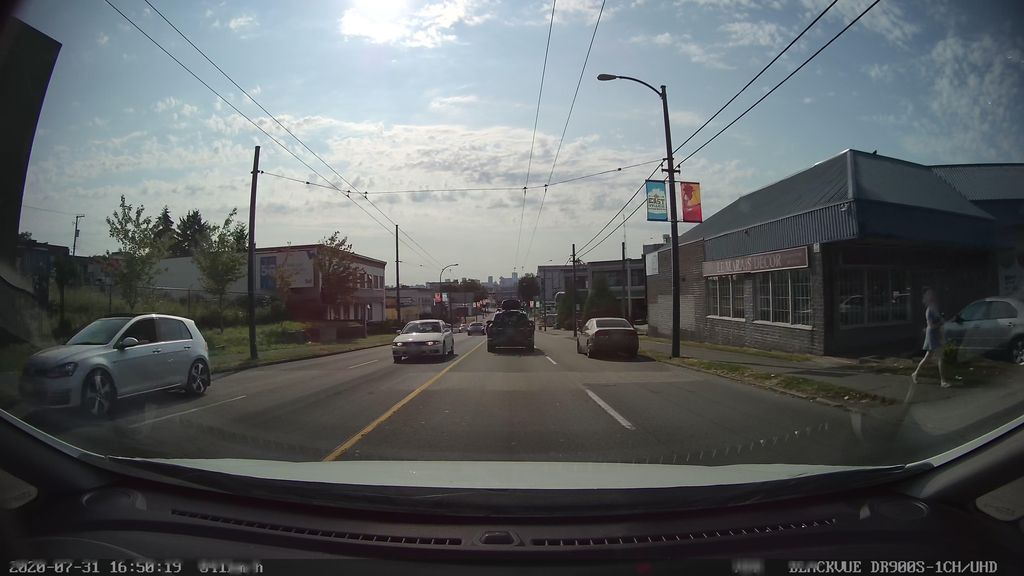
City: vancouver